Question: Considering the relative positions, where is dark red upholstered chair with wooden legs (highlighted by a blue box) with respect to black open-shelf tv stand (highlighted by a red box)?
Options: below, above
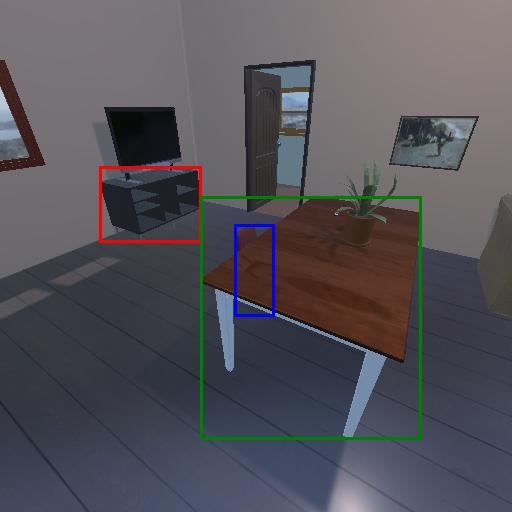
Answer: below